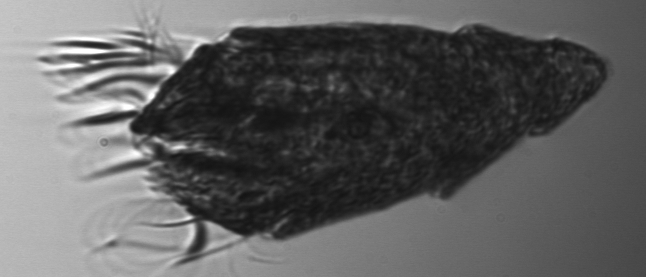
Label: Laboea_strobila